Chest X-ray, AP view. Patient: 80 years old, sex F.
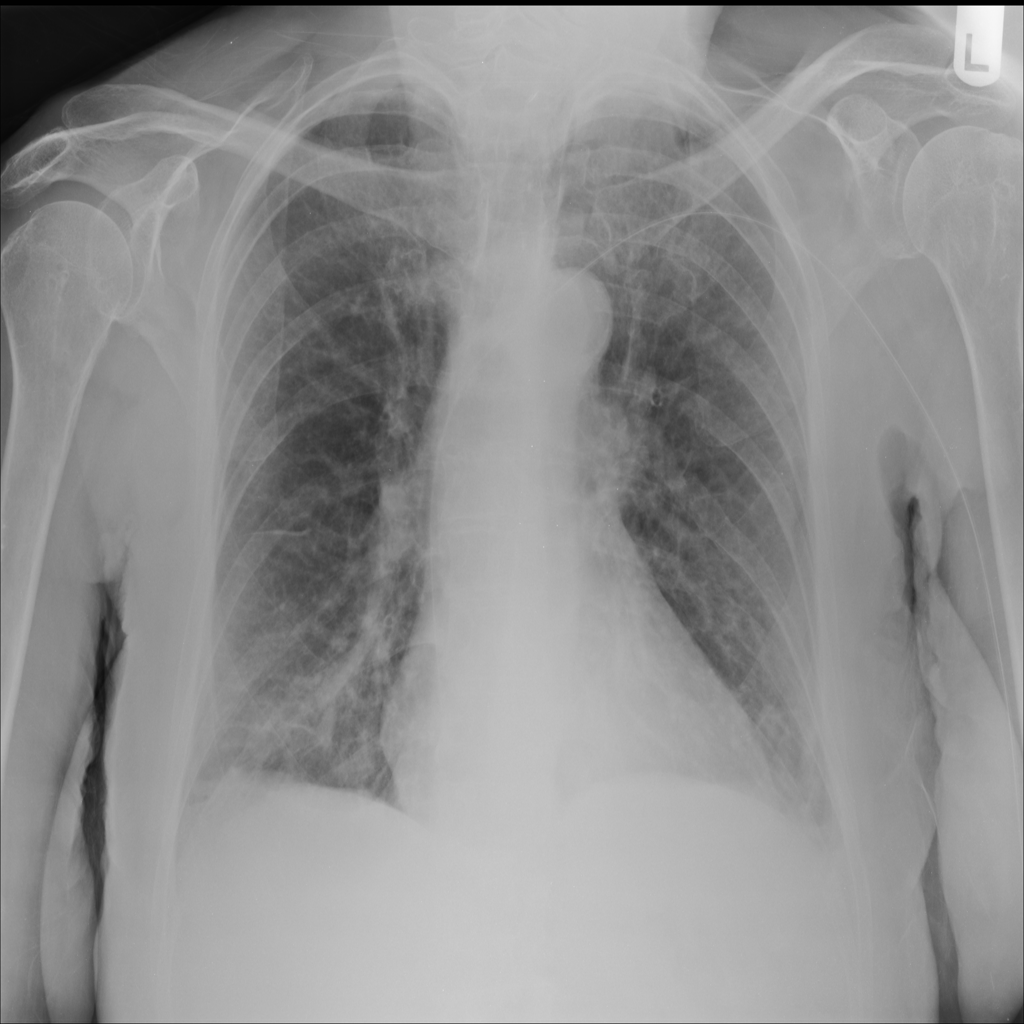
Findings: No Finding